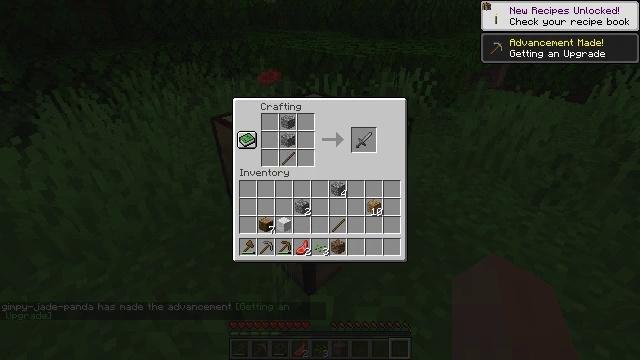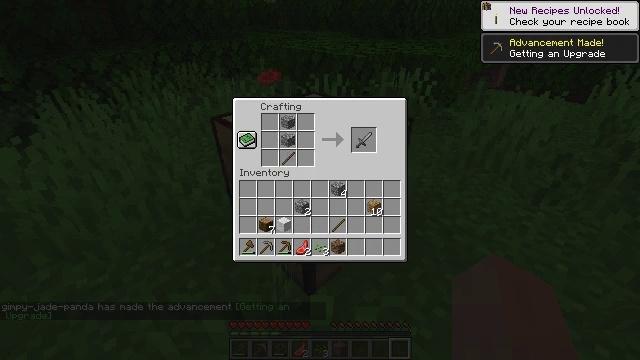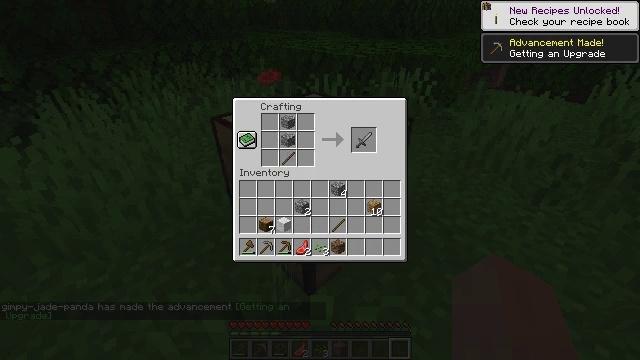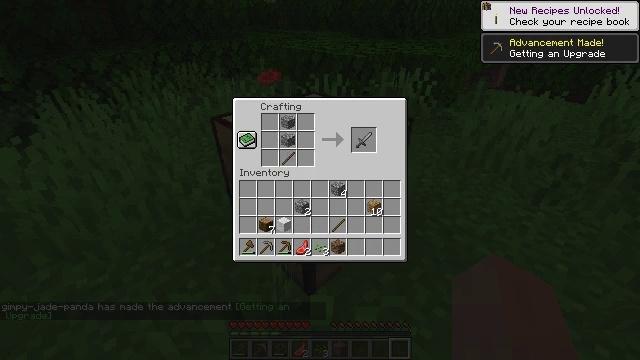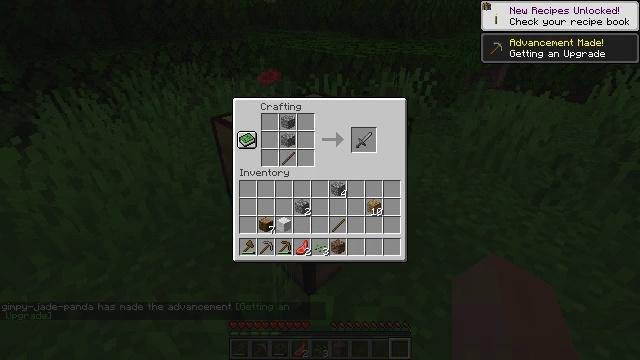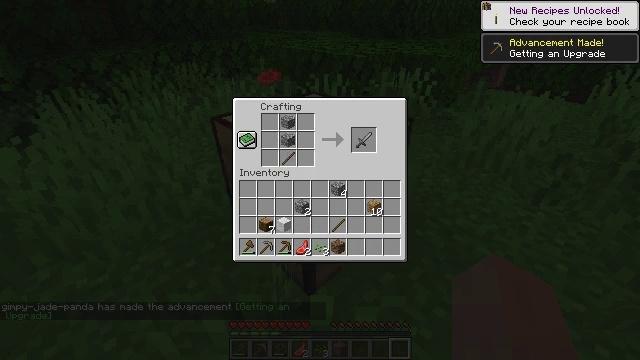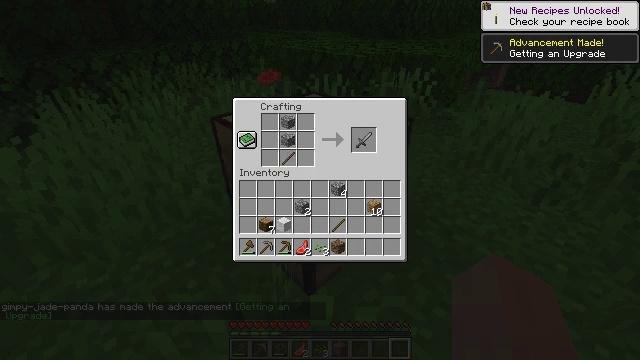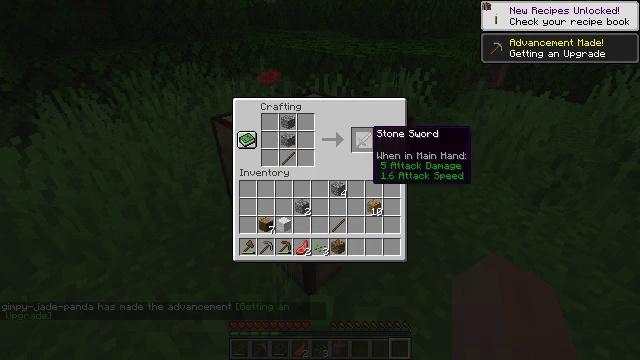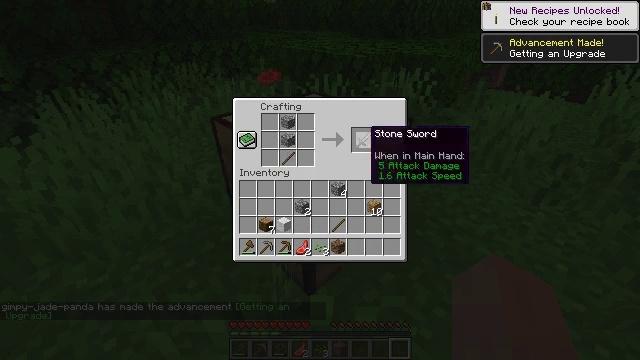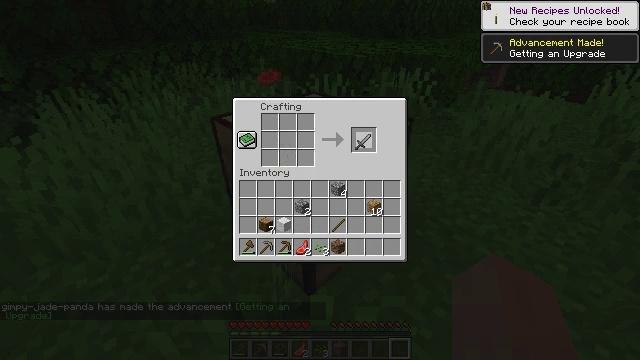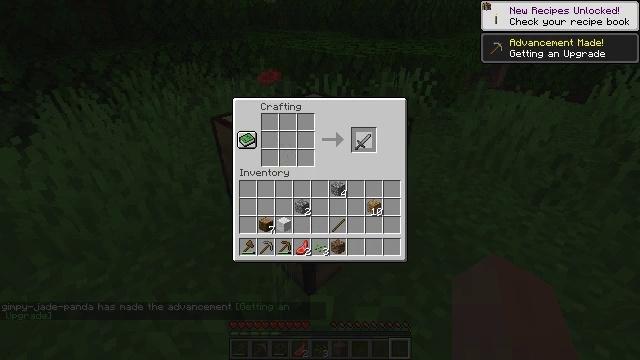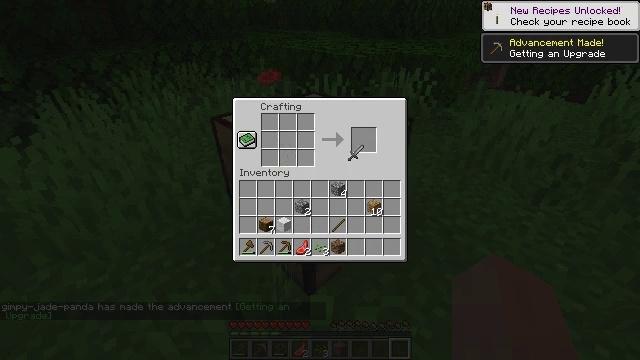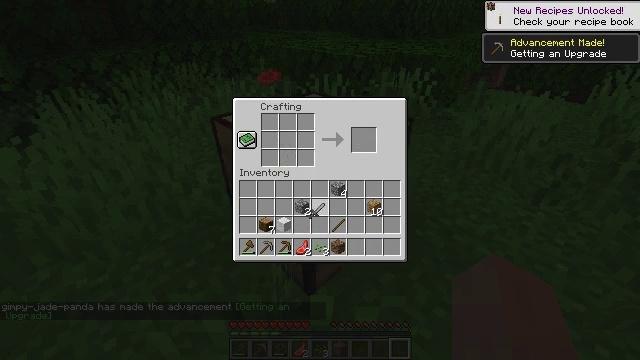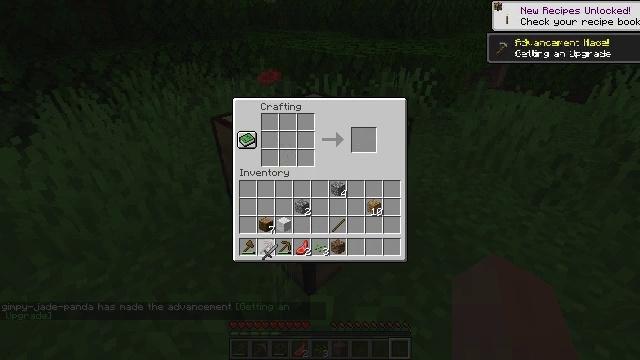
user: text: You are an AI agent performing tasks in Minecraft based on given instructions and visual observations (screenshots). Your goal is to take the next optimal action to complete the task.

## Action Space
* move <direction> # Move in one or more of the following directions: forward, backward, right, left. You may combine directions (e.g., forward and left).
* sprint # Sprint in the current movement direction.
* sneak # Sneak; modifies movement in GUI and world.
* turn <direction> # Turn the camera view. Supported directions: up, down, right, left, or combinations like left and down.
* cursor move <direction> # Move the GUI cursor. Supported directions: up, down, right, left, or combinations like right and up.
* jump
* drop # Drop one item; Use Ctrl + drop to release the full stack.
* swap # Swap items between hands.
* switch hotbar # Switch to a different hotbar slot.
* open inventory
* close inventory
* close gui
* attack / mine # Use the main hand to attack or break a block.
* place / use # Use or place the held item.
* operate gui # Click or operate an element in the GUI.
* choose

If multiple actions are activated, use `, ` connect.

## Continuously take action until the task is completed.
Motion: motion action
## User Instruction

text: Create a stone sword at a crafting table.
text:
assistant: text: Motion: cursor move right
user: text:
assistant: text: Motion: cursor move right and up
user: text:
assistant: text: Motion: no_op
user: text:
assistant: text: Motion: no_op
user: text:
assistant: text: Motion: no_op
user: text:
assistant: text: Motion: no_op
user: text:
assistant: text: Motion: cursor move left
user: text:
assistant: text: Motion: no_op
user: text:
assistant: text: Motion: operate gui
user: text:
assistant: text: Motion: operate gui
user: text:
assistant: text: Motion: cursor move left and down, operate gui
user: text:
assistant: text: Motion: cursor move left and down
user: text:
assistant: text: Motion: cursor move left and down
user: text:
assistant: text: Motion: no_op